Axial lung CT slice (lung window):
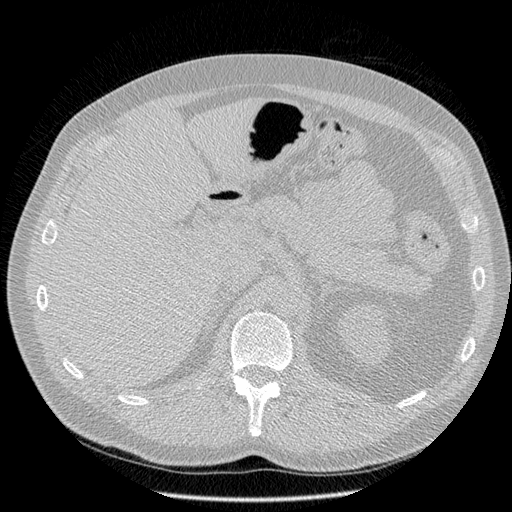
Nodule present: no